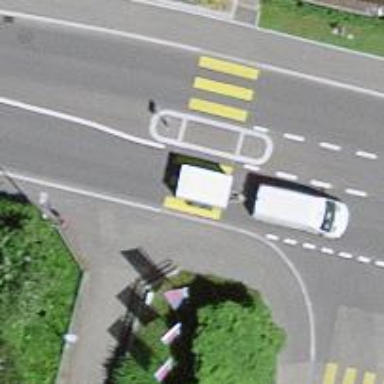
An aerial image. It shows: Asphalt cycleway with crossing. The surfaces of both the cycleway and footway are asphalt.